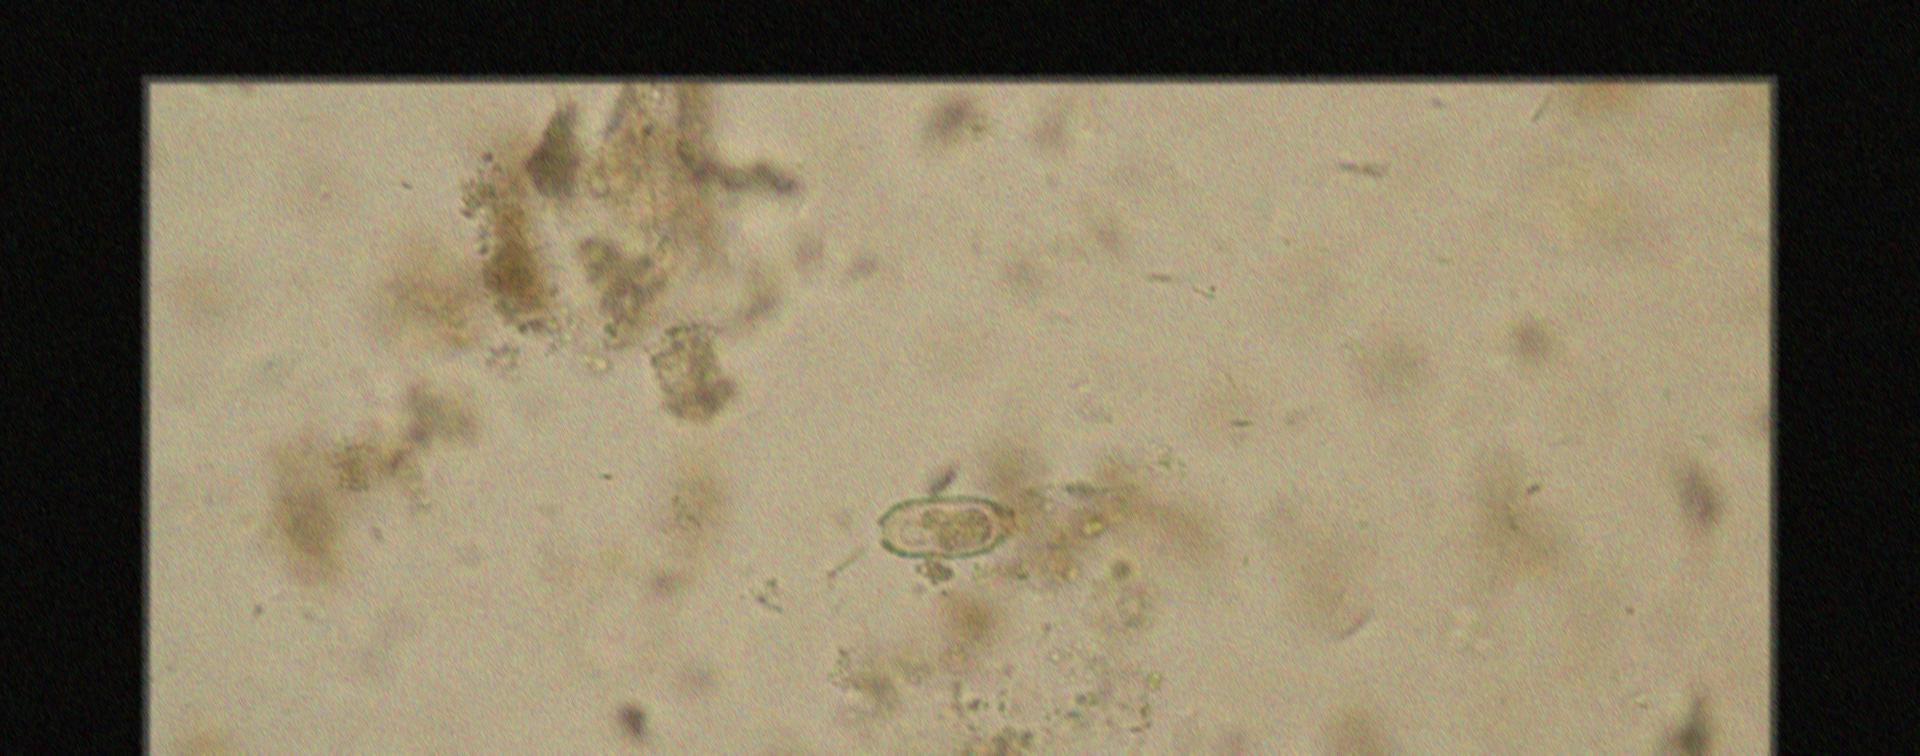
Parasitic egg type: Capillaria philippinensis